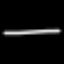
Label: line